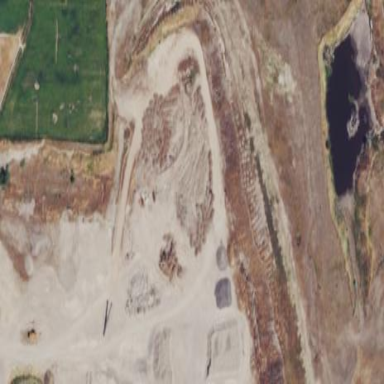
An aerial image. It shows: Quarry area.